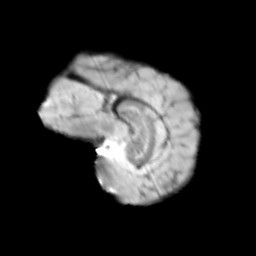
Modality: T2w
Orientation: sagittal
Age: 9
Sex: male
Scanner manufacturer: siemens
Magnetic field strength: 3 T
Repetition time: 3.8 s
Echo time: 0.07 s